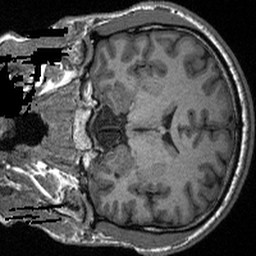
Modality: T1w
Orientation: coronal
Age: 32
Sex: male